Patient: sex F, age 44
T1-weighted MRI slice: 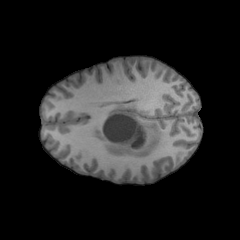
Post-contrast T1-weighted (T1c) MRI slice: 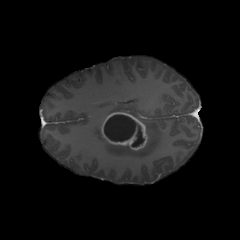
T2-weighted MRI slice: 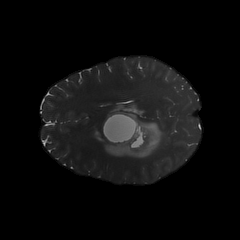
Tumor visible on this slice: yes
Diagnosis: Glioblastoma, IDH-wildtype
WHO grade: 4